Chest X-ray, PA view. Patient: 51 years old, sex M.
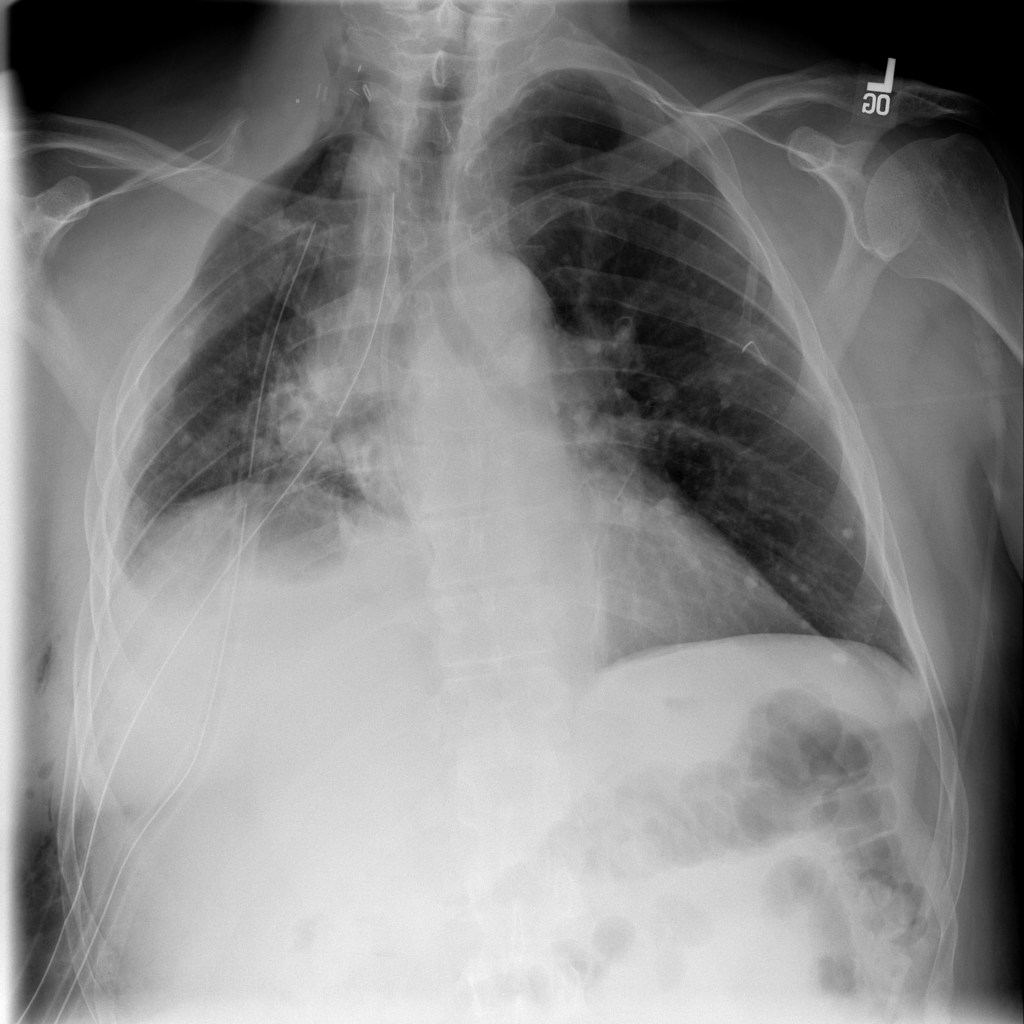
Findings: Nodule